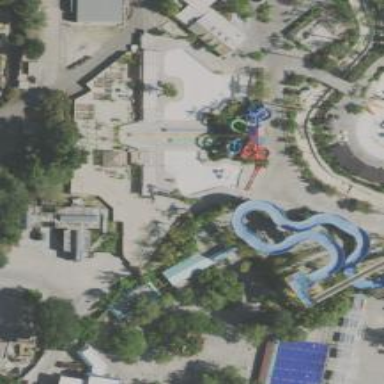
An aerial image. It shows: Water slide attraction.